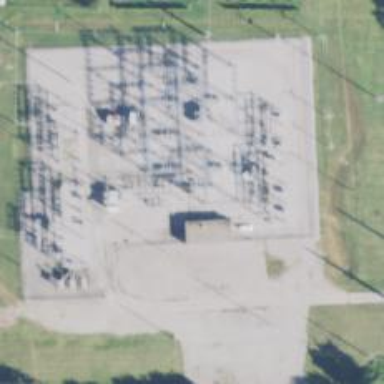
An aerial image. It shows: Switch used for power control.